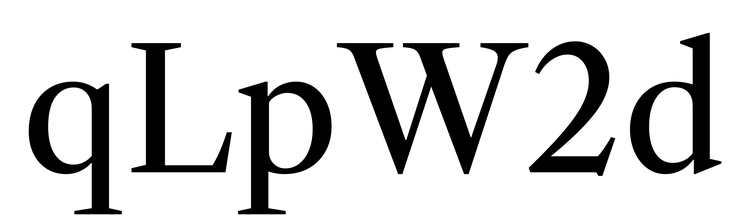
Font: LibreCaslonText_Regular